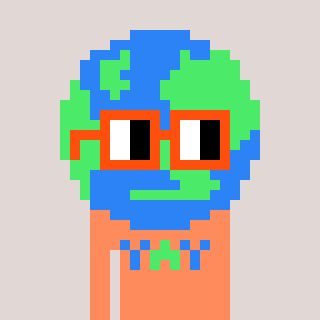
a pixel art character with square orange glasses, a earth-shaped head and a peachy-colored body on a warm background